Question: Consider the following code:
'''
using Microsoft.AspNet.SignalR.Client;
using System;
using System.Collections.Generic;
using System.Linq;
using System.Text;
using System.Threading.Tasks;
namespace ConsoleApplication1
{
class Stock
{
public string Symbol { get; set; }
public decimal Price { get; set; }
}
class Program
{
static void Main(string[] args)
{
var hubConnection = new HubConnection("http://www.contoso.com/");
IHubProxy stockTickerHubProxy = hubConnection.CreateHubProxy("StockTickerHub");
stockTickerHubProxy.On<Stock>("UpdateStockPrice", stock => Console.WriteLine("Stock update for {0} new price {1}", stock.Symbol, stock.Price));
hubConnection.Start().Wait();
Console.ReadLine();
}
}
}
'''
When run, I am getting "An unhandled exception of type 'System.AggregateException' occurred in mscorlib.dll". I tried the accepted answer from this question, but I had no idea how to actually fill the form there. How can I get details on what went wrong in this code sample? Here's what the "Exceptions" window looks like for me:

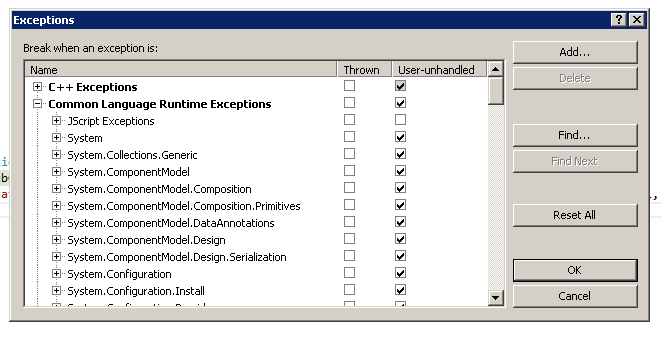
Answer: As Patrick Eckebrecht noted in his comment to this question, it was enough to click "View Detail" to find the reason for the exception: